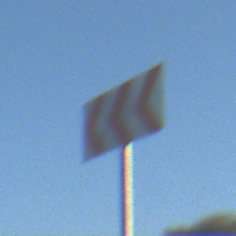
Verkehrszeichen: RichtungstafelnInKurvenGrossRechts
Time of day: MorningAfternoon
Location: Outdoor (Nature)
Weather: Clear
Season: NotSpecified
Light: Natural